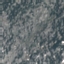
Land use / land cover: HerbaceousVegetation